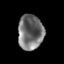
Tissue: prostate
Cell type: Epithelial cells
Senescence score: 0.349
Nuclear area (px): 872
Mean DAPI intensity: 113.388